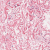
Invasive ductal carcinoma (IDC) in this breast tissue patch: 0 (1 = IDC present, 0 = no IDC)